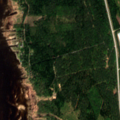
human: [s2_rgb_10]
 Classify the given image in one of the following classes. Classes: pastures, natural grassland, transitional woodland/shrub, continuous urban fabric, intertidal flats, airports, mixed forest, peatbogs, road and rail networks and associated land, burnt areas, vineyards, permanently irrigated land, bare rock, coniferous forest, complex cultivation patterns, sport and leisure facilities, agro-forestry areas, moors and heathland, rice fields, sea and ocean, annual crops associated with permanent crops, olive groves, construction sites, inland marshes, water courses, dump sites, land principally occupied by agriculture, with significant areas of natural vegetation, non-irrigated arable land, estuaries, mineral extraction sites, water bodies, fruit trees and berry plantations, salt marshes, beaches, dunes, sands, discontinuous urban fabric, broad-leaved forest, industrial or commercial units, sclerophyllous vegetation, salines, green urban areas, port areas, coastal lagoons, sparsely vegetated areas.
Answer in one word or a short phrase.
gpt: broad-leaved forest, coniferous forest, mixed forest, transitional woodland/shrub, sea and ocean